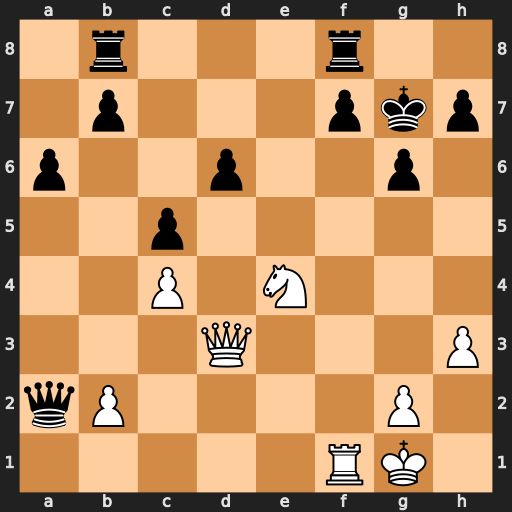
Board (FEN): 1r3r2/1p3pkp/p2p2p1/2p5/2P1N3/3Q3P/qP4P1/5RK1
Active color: w
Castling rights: -
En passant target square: -
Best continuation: Qc3+ f6 Nxf6 Rxf6 Qxf6+